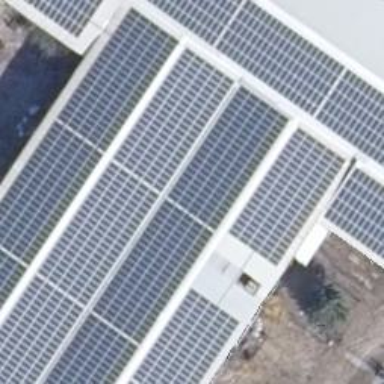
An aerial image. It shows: Small solar photovoltaic panel used as generator to produce electricity.